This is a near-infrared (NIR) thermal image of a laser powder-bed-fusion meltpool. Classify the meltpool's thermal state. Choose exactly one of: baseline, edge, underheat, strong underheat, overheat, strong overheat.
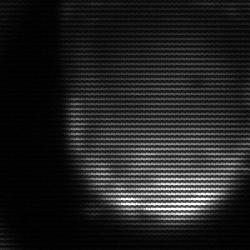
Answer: edge